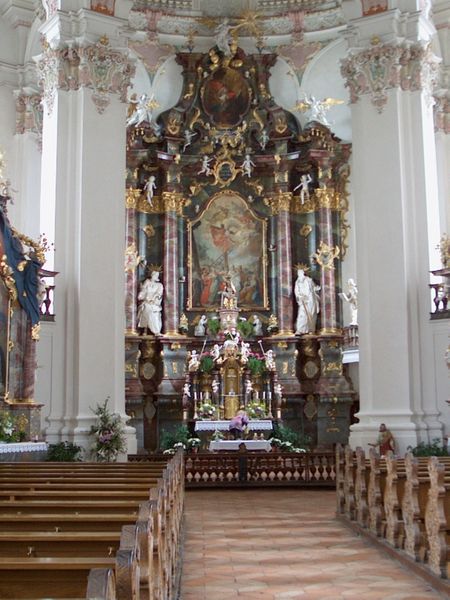
Titel: Hochaltar mit Gnadenbild
Künstler: Joachim Werkstatt Früholz
Standort: Steinhausen, Unserer lieben Frau, Pfarrkirche St. Peter und Paul (EU - D - BW)
Schlagwörter: blau, dunkel, gemälde, weiß, blumen, bunt, frau, marmor, pfeiler, säulen, architektur, barock, rahmen, bild, tischtuch, kirche, boden, gold, innen, engel, farben, figuren, gestühl, ornamente, kerzen, stuck, geländer, gang, strahlen, altar, bänke, sims, skulpturen, statuen, jesus, apsis, putten, putzfrau, petrus, absperrung, altarbild, geschmückt, putzen, paulus, kommunionbank